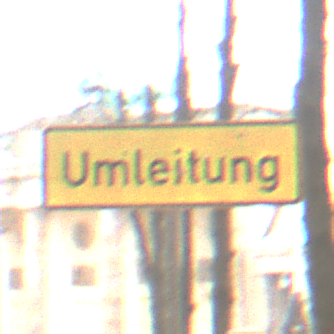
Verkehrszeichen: Umleitungsankuendigung
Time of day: Midday
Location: Outdoor (Nature)
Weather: Overcast
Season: NotSpecified
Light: Natural